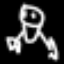
Label: frog